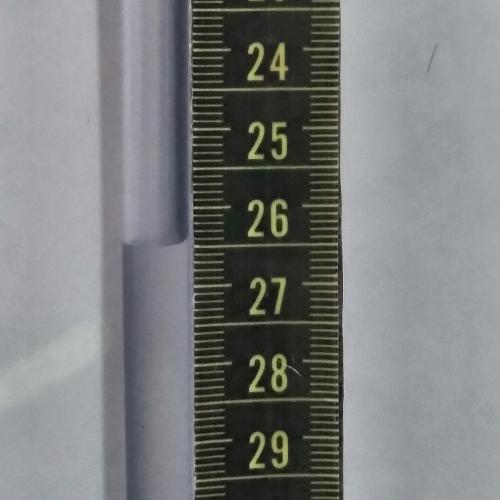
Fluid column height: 26.5 cm